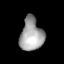
Tissue: lung
Cell type: Endothelial cells
Senescence score: 0.6158
Nuclear area (px): 740
Mean DAPI intensity: 161.823